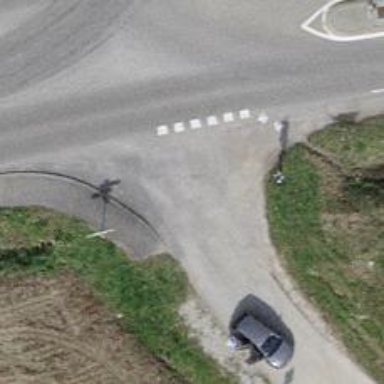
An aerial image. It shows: Road with traffic signals.